Field crop: maize
Growth stage: 2
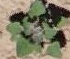
Species: chenopodium